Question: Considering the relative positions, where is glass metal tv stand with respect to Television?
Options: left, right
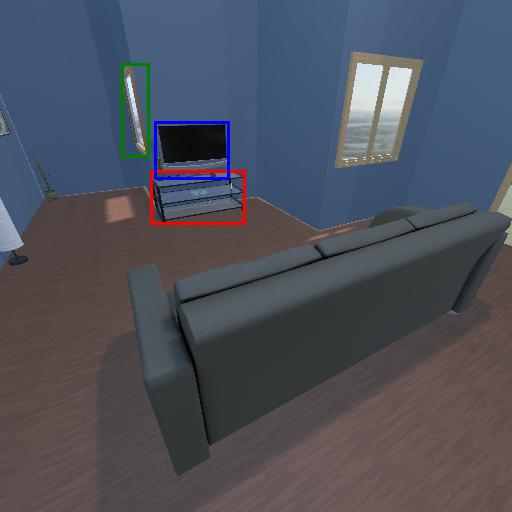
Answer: left